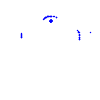
Particle: pion